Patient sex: M
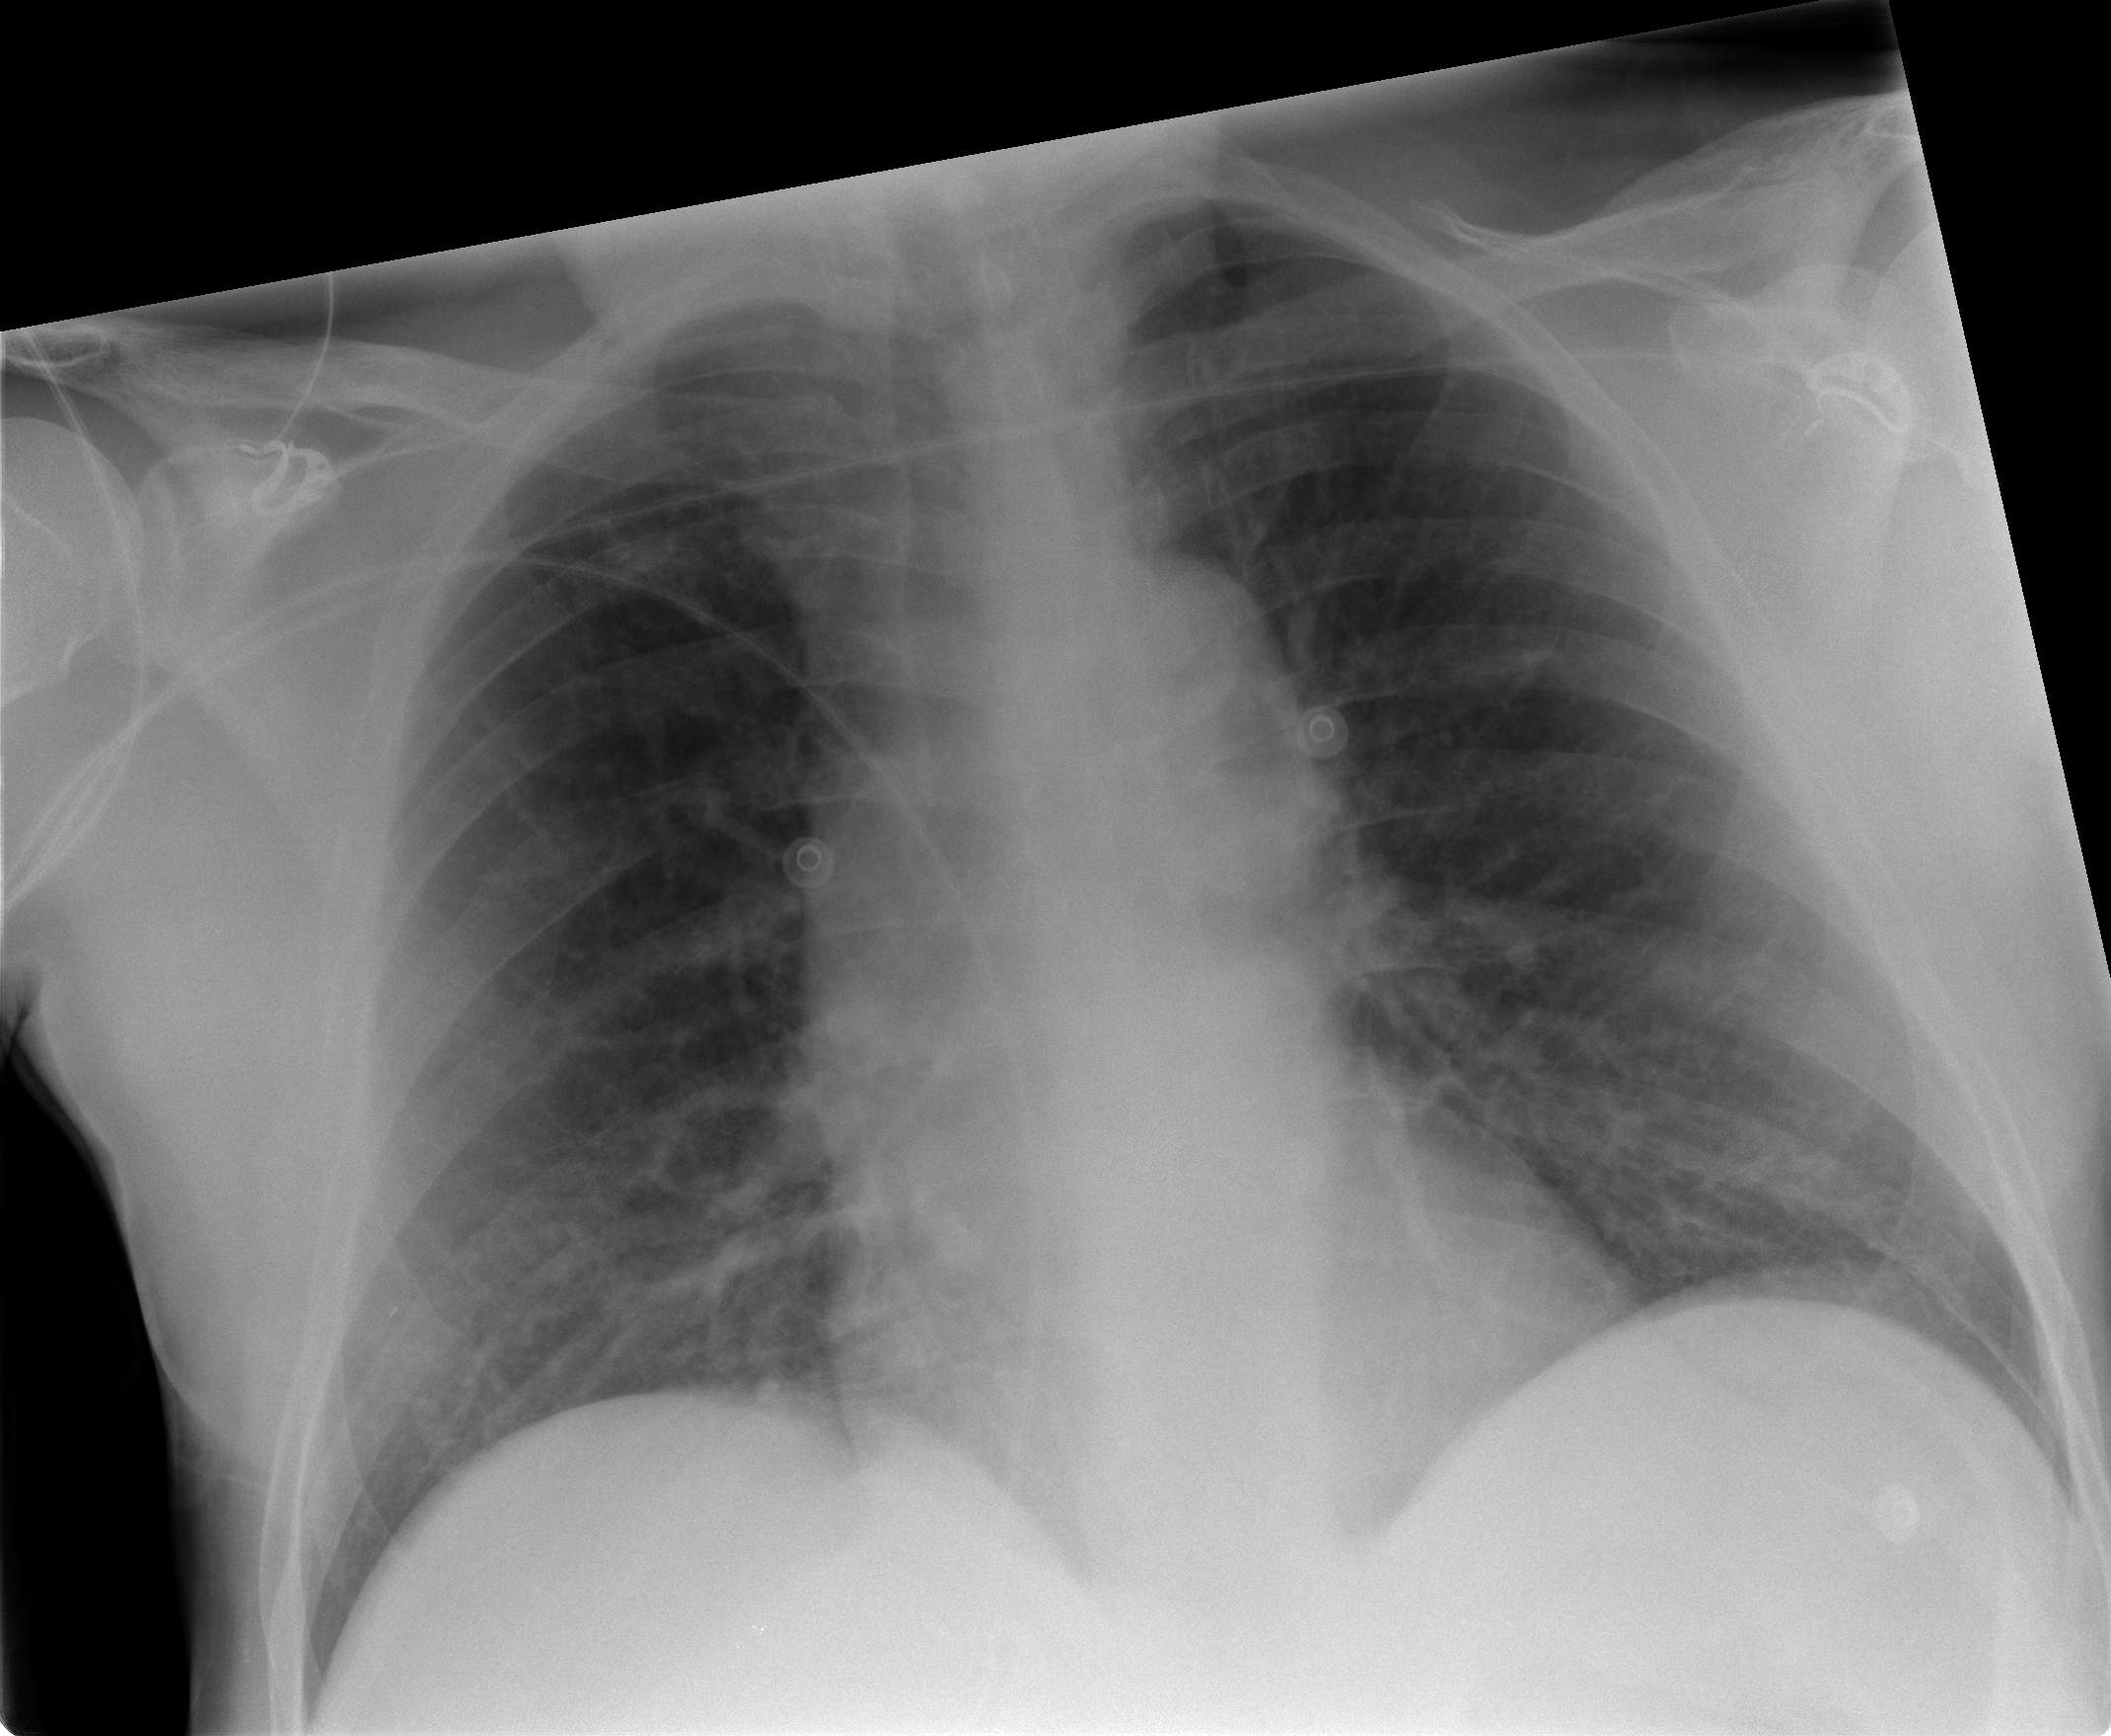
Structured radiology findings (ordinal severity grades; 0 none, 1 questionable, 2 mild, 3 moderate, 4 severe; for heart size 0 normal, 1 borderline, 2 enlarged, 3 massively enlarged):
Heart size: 0
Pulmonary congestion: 1
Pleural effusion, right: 0
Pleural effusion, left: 0
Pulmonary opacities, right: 0
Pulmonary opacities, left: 0
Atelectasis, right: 0
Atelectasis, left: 0